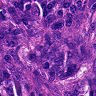
Metastatic tissue present: yes